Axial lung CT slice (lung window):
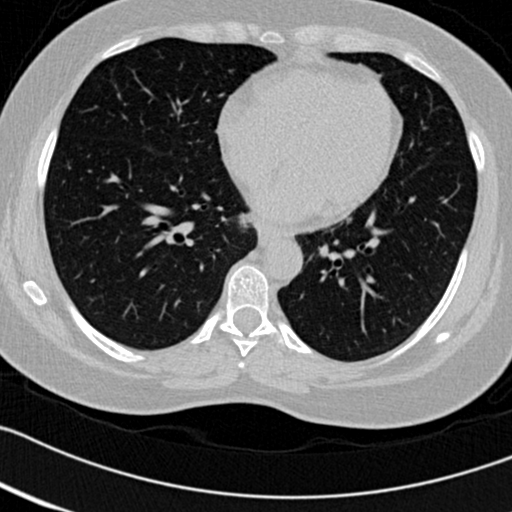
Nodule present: no